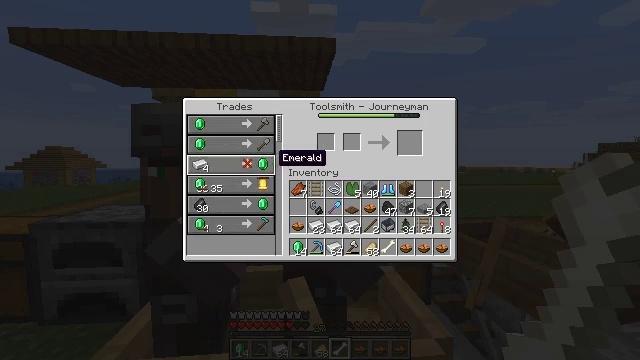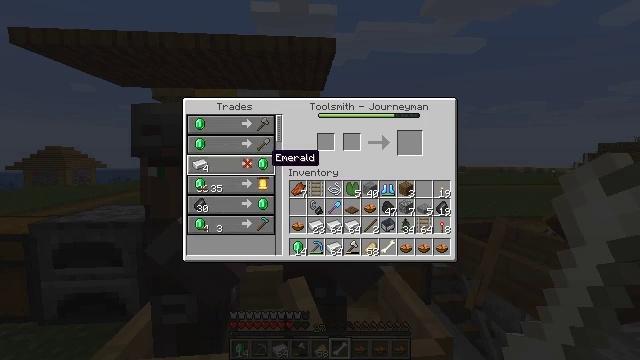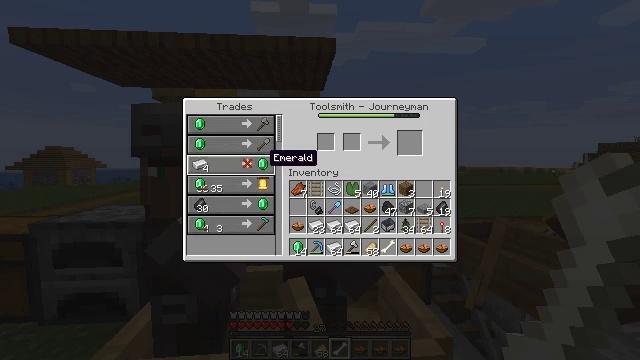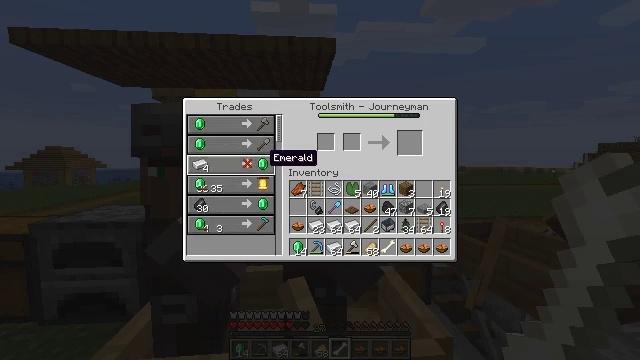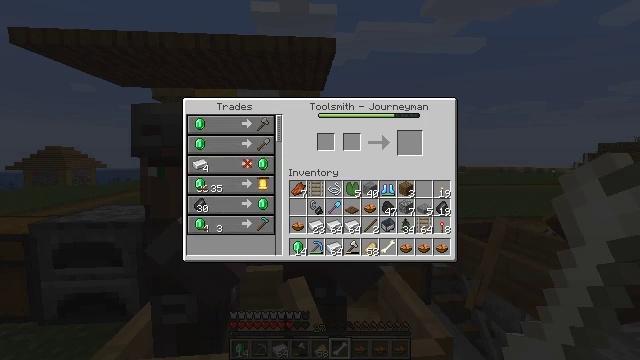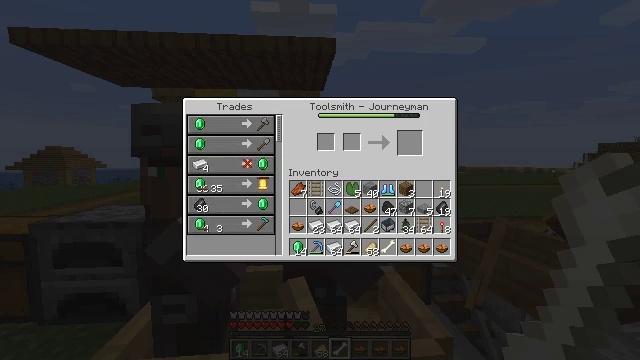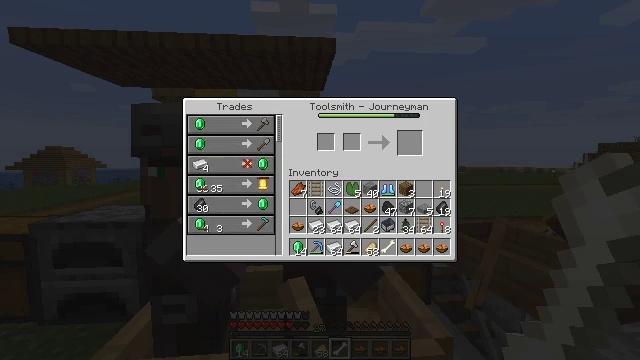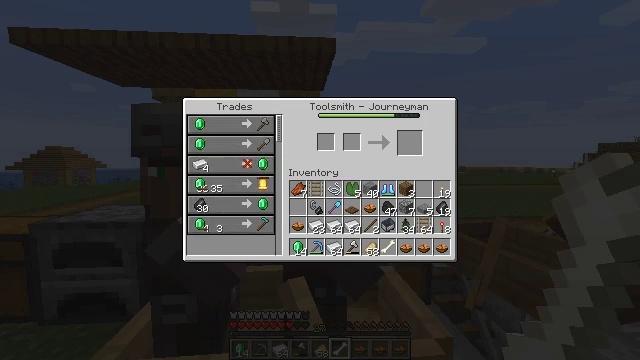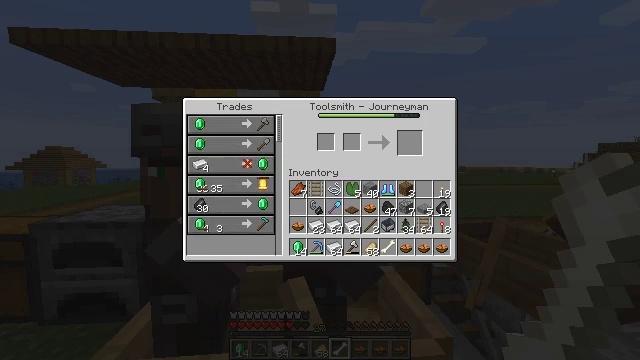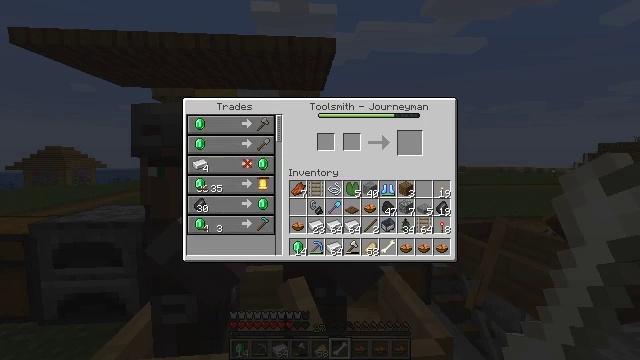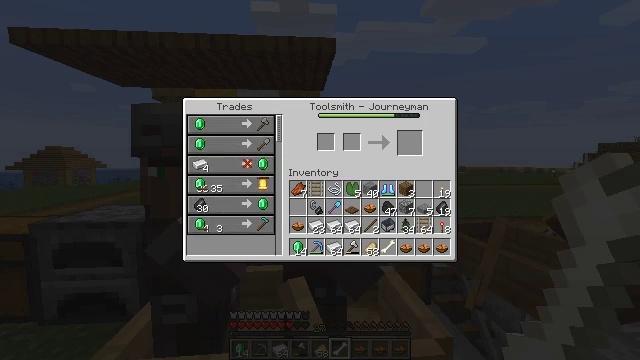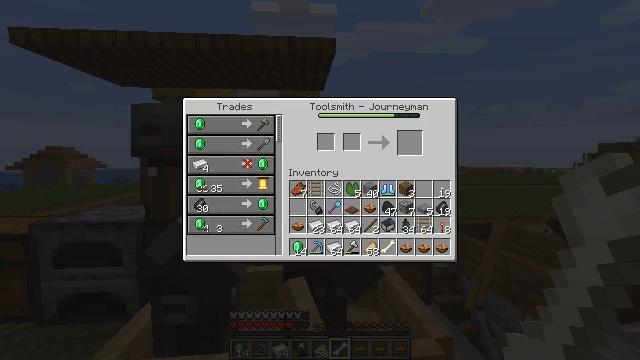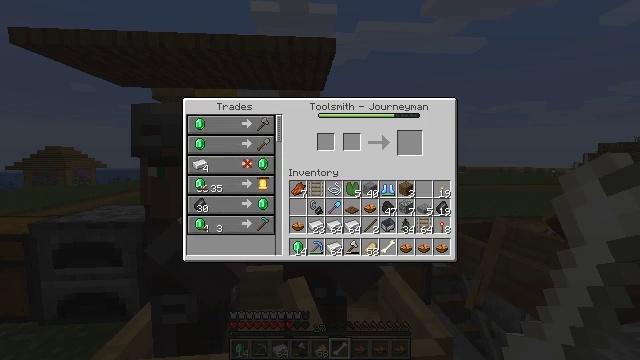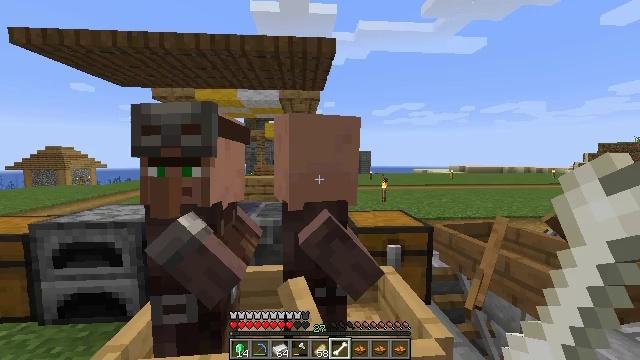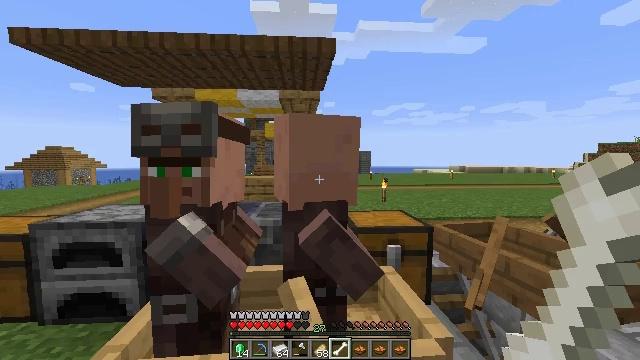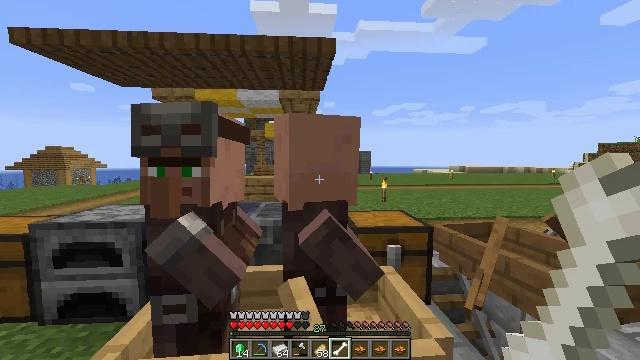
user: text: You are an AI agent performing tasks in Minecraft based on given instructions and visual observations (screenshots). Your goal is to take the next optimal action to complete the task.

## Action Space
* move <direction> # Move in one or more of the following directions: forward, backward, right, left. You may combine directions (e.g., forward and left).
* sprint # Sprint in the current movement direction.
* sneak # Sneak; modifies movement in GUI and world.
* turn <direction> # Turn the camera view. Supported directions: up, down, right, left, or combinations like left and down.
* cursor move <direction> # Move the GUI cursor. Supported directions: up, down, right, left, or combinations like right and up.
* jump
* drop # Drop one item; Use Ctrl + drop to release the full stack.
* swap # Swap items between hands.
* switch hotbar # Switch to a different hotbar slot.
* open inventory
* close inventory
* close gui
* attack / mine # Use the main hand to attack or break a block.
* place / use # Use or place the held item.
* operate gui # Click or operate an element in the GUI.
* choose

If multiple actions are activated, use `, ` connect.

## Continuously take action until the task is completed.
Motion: motion action
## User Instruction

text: Destroy the smoker to move it.
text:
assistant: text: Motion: sneak, cursor move left
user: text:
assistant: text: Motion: sneak
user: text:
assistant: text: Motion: sneak
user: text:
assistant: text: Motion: sneak, cursor move right
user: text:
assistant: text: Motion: sneak, cursor move right
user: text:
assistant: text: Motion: sneak, cursor move right
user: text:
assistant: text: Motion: no_op
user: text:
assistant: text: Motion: no_op
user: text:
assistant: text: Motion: no_op
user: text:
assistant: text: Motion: no_op
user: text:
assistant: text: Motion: no_op
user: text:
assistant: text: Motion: no_op
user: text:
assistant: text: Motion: no_op
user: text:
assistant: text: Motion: close gui
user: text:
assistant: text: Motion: no_op
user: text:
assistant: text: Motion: no_op
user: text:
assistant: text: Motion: no_op
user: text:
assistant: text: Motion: turn right
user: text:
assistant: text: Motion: turn right
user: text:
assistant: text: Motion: no_op
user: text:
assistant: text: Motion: no_op
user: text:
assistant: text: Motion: no_op
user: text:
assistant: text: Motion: turn left and down
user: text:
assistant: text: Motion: turn left and down
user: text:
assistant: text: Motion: turn left and down
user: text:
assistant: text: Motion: turn left and up
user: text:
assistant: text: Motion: turn left
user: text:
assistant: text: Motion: no_op
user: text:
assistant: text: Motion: move left
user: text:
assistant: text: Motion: move left